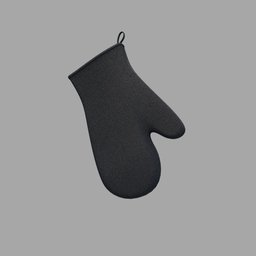
Label: tools